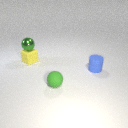
small yellow rubber cube below small green metal sphere